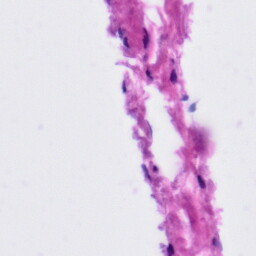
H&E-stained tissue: Tonsil